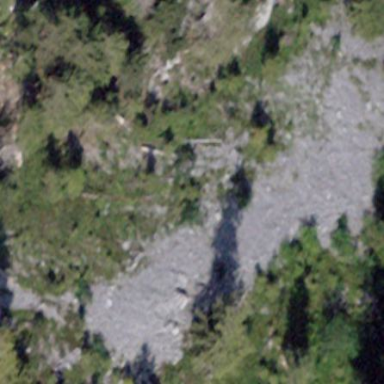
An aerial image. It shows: Natural scree.